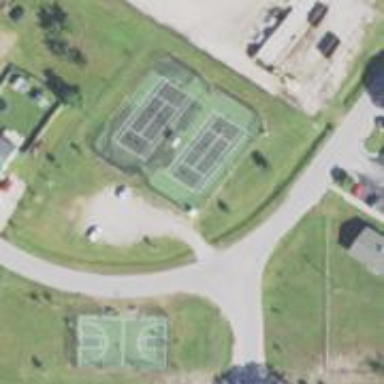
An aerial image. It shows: Tennis court in leisure pitch.